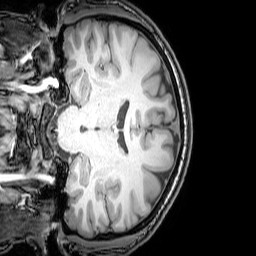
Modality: T1w
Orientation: coronal
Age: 21
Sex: male
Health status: healthy
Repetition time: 0.081 s
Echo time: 0.037 s